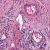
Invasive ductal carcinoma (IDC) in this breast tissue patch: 0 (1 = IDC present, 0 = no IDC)